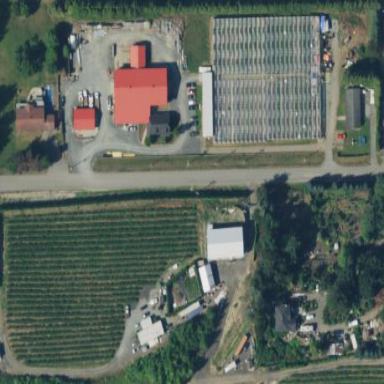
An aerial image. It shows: Area dedicated to greenhouse horticulture.